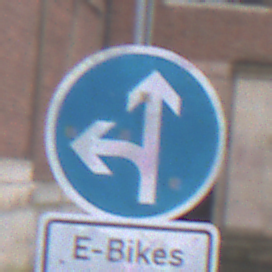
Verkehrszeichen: VorgeschriebeneFahrtrichtungGeradeausOderLinks
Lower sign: BesondereFahrzeugeUndTransportgueter13
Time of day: Midday
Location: Outdoor (Urban)
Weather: Overcast
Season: NotSpecified
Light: Natural